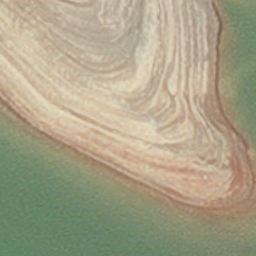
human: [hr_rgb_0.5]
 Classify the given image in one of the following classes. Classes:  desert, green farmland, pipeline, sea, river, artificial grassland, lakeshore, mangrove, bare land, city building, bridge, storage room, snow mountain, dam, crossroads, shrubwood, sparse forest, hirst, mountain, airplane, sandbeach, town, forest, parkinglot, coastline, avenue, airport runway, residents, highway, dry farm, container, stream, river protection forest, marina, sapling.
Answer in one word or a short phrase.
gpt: hirst